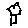
Label: tree